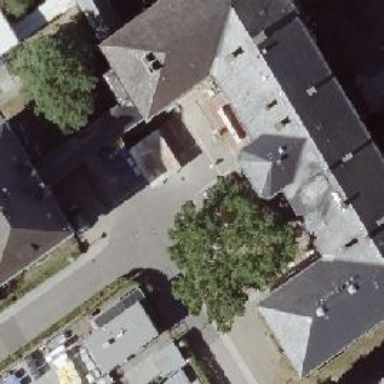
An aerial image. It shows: View of roof with edges.